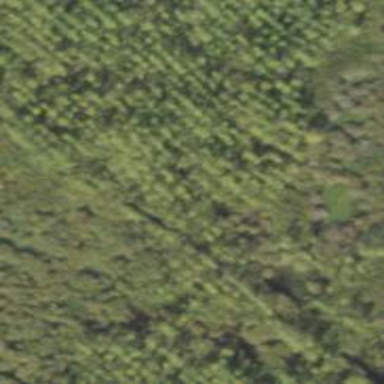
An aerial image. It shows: Forest area dominated by needle-leaved trees.